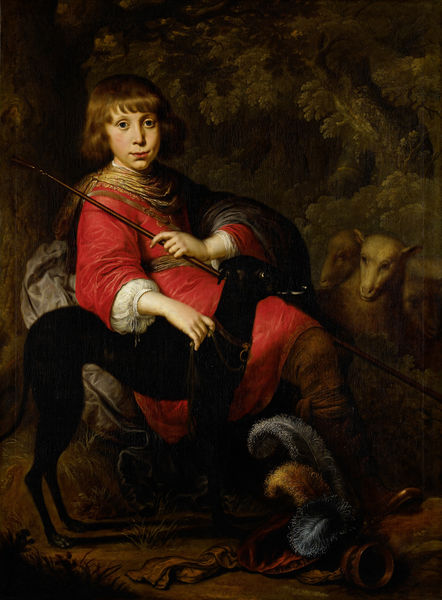
Titel: Martinus Alewijn (1634-84). Zoon van Abraham Alewijn en Geertruid Hooftman
Künstler: Dirck Dircksz. van Santvoort
Standort: Amsterdam
Institution: Rijksmuseum
Schlagwörter: chair, fringe, hat, red, sword, velvet, black, dark, hair, painting, portrait, seated, woman, brown, feather, man, tree, boy, prince, forest, light, shadow, scarf, dog, boots, mann, boot, sheep, öl, lamb, junge, stick, feder, hund, posed, hound, gemälde, wealthy, foliage, seated boy, jagd, tiere, schaf, direct, portrair, pfeil, feathered hat, black dog, sighthound, spanisch, two sheep, three feathers